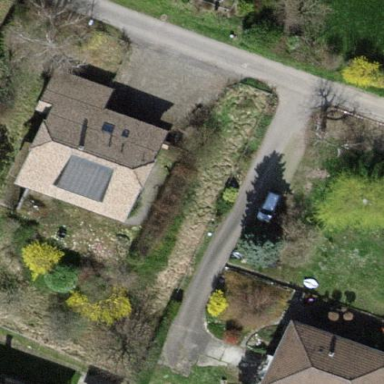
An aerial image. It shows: Detached building with half-hipped roof shape.